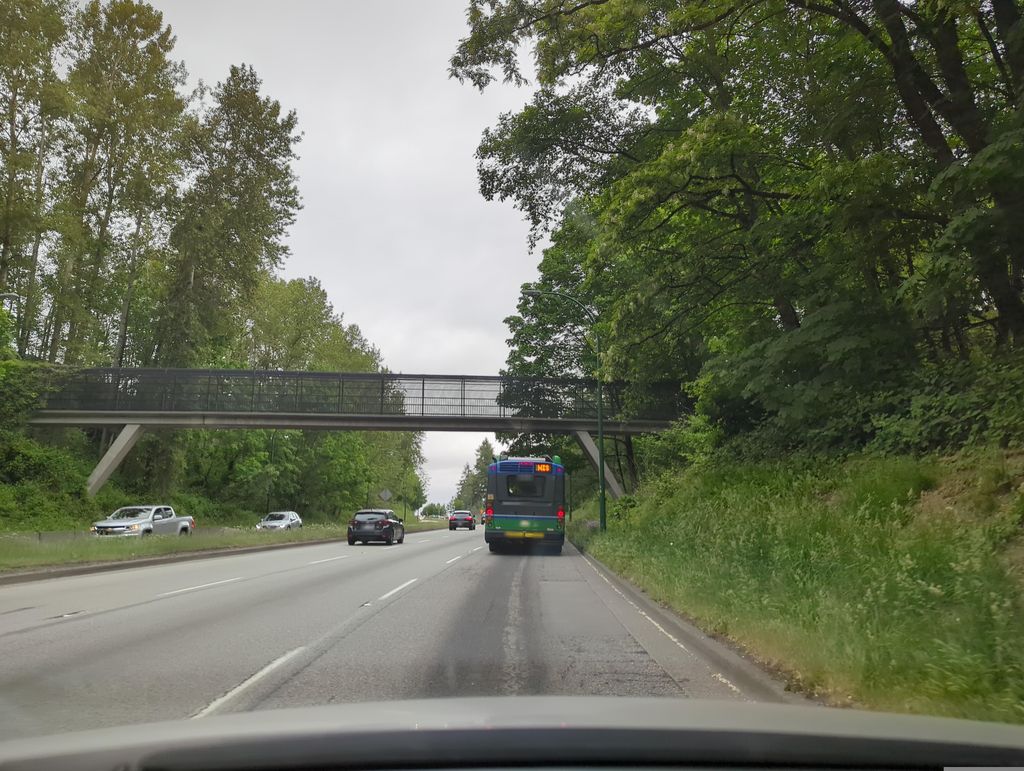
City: vancouver